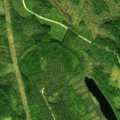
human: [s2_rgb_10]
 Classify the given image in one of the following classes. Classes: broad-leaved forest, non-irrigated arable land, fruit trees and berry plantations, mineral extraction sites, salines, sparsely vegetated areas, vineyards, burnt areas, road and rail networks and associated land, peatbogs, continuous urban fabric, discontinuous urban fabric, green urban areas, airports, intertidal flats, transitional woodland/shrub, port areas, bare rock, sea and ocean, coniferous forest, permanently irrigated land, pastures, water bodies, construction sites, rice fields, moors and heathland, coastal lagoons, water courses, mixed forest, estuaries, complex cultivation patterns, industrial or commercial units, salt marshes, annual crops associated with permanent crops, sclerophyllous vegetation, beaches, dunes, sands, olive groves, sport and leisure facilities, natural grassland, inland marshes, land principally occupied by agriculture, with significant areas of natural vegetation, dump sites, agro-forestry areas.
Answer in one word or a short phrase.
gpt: coniferous forest, mixed forest, transitional woodland/shrub